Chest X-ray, AP view. Patient: 53 years old, sex M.
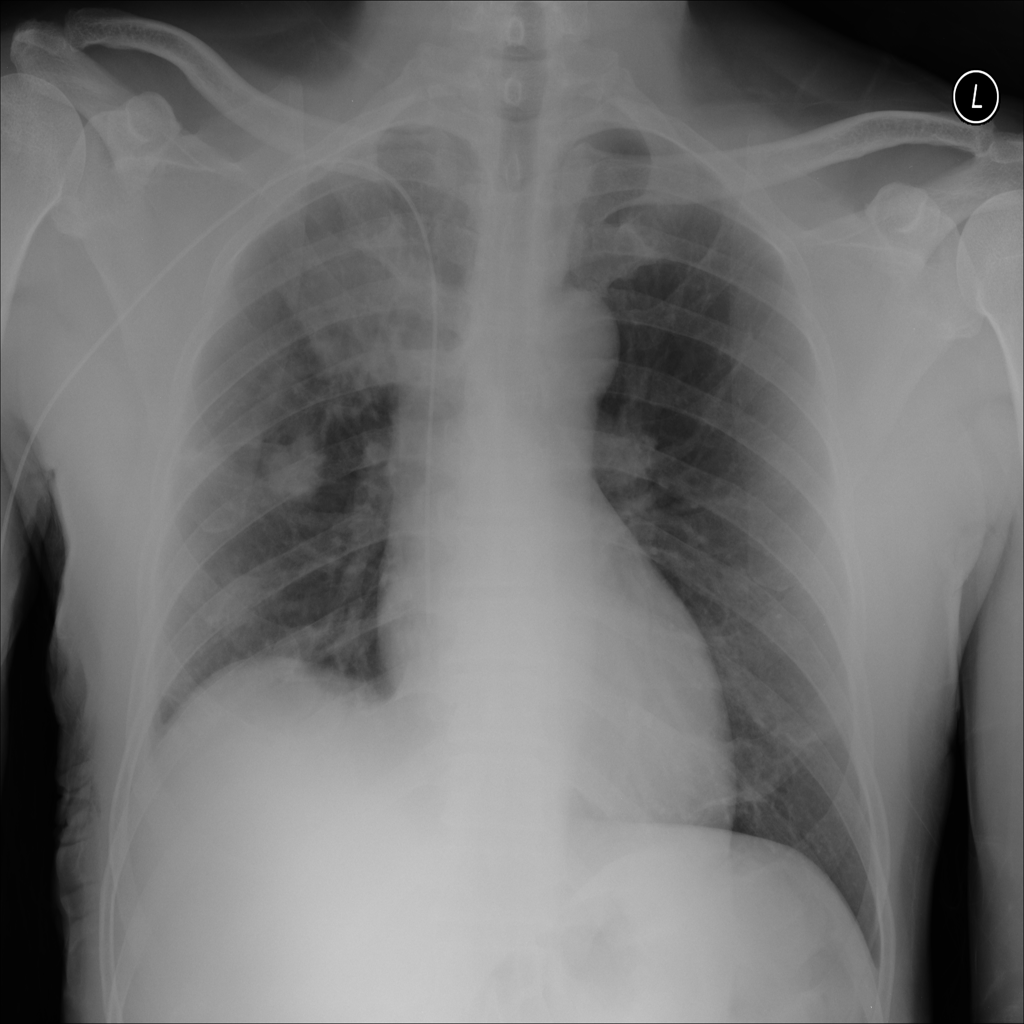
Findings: Mass